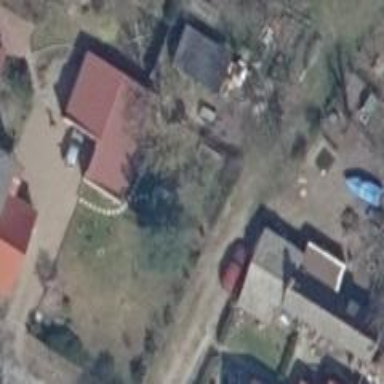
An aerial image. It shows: Driveway.